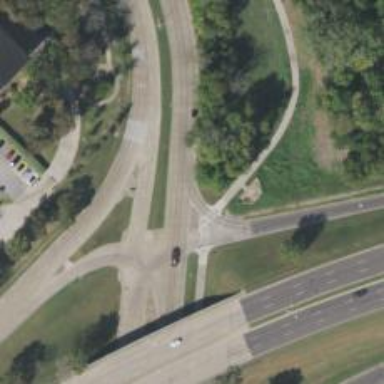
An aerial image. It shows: Secondary link road.